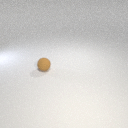
small brown rubber sphere